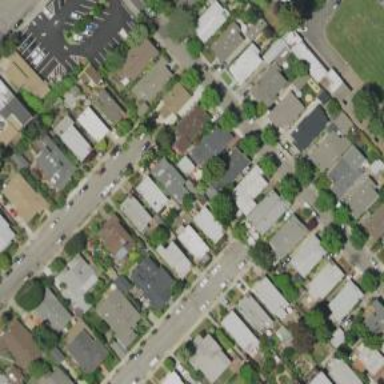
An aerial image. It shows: Residential road with separate sidewalk.